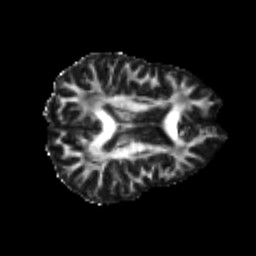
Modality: FA
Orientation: axial
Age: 22
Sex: female
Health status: healthy
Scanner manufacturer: philips
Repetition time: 7.384 s
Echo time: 0.08599 s